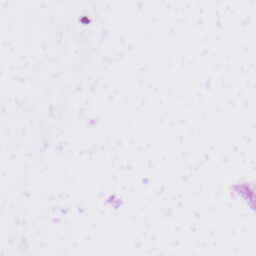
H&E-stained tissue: Liver